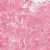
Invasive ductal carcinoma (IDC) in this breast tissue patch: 0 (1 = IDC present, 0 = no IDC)